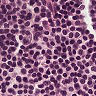
Metastatic tissue present: no